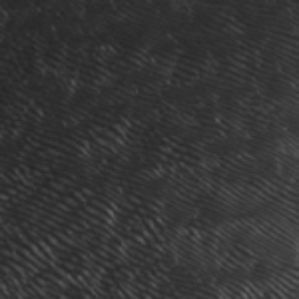
Label: frost